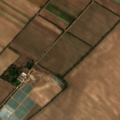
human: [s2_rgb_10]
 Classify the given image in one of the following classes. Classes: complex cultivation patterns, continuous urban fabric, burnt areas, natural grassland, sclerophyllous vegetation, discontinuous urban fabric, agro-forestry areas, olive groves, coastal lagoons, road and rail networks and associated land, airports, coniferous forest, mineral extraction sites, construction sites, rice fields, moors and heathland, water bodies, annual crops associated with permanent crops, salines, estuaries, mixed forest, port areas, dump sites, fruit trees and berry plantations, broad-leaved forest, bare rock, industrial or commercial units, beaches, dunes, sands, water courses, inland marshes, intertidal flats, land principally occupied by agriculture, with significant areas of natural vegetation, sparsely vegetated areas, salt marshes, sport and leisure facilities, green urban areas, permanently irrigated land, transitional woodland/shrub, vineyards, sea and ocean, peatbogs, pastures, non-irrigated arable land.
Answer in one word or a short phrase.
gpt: non-irrigated arable land